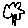
Label: tree